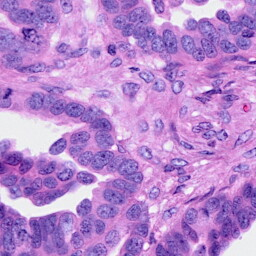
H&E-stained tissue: Ovarian